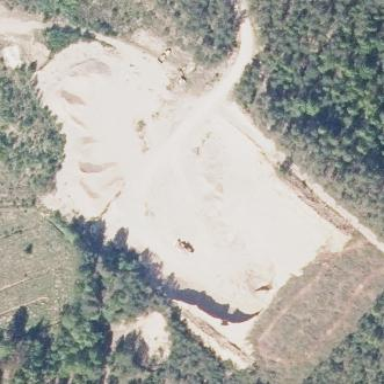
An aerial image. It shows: Quarry with gravel as the main resource.